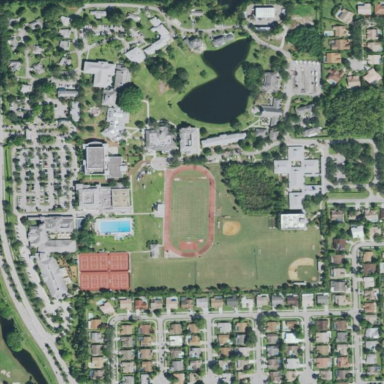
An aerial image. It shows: School.